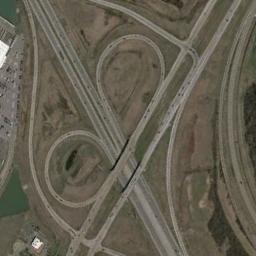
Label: overpass